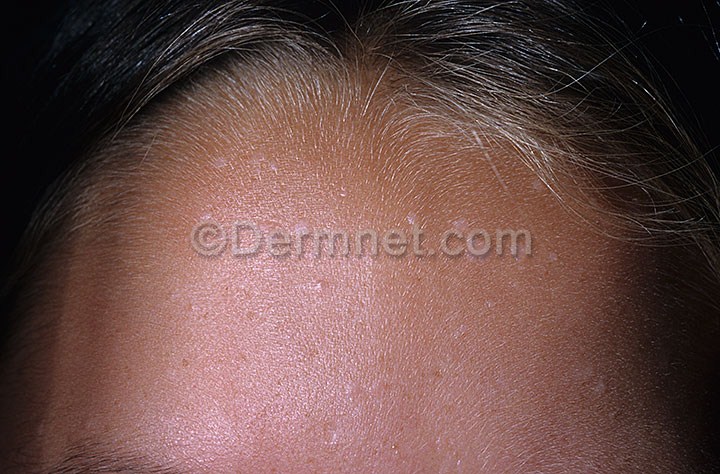
Disease: Warts Molluscum and other Viral Infections